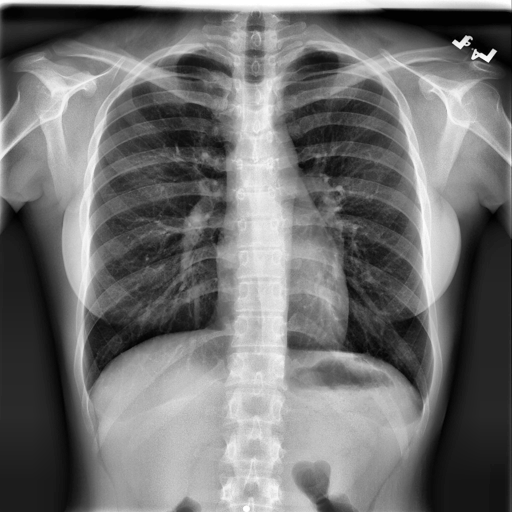
Finding: NORMAL